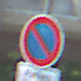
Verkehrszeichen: EingeschraenktesHalteverbot
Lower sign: ZeitangabenMitBeschraenkungAufWochentage6
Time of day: Midday
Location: Outdoor (Suburban)
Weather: Clear
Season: NotSpecified
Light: Natural